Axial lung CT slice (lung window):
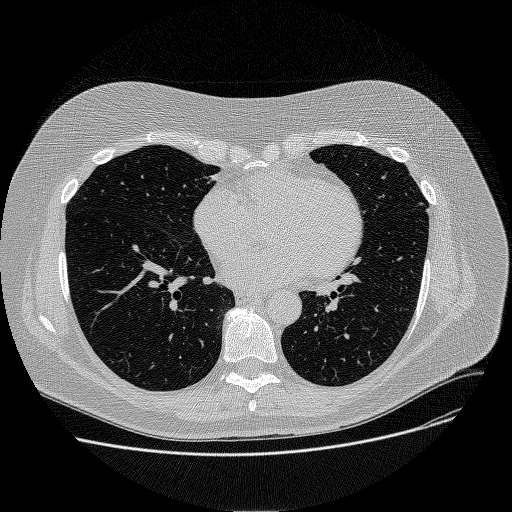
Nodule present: no